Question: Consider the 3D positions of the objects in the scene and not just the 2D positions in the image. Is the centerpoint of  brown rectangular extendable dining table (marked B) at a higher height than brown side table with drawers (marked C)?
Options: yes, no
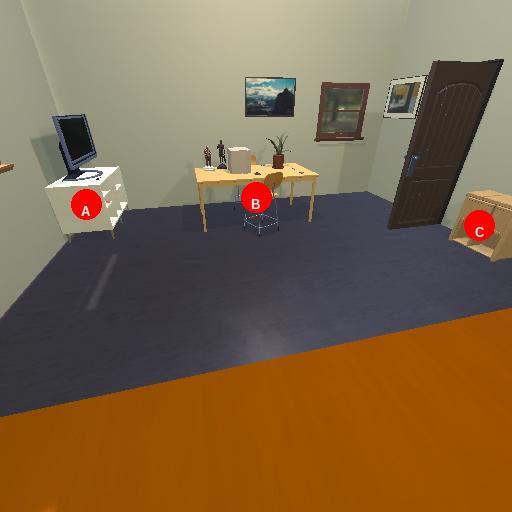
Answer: yes